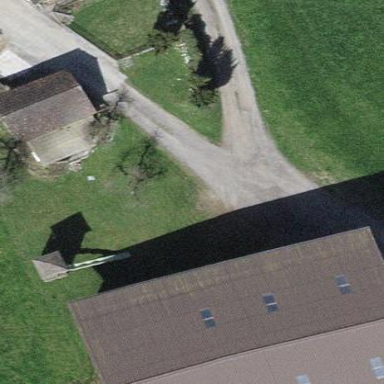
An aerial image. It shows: Farmyard area.